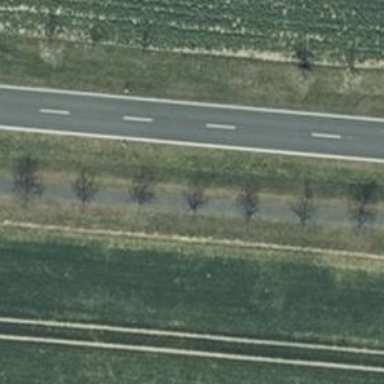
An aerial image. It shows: Deciduous tree with broadleaved leaves.